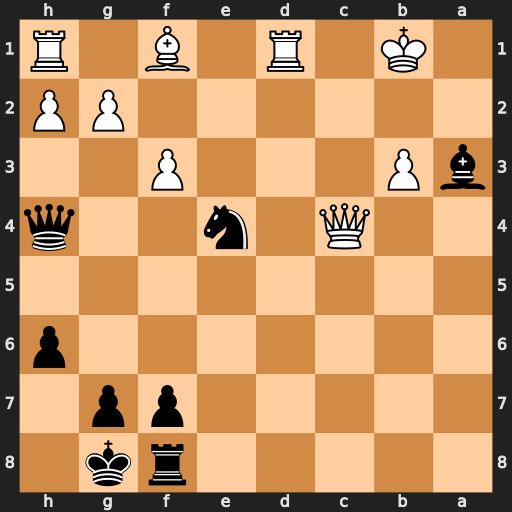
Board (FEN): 5rk1/5pp1/7p/8/2Q1n2q/bP3P2/6PP/1K1R1B1R
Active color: b
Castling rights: -
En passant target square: -
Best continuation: Nd2+ Rxd2 Qe1+ Ka2 Qxd2+ Kxa3 Ra8+